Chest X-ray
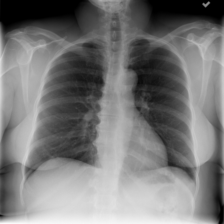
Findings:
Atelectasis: negative
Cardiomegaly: negative
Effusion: negative
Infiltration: negative
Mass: negative
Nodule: negative
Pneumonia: negative
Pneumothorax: negative
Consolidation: negative
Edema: negative
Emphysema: negative
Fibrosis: negative
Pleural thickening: negative
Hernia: negative